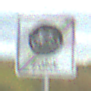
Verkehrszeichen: EndeFahrradzone
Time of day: SunriseSunset
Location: Outdoor (RoadRail)
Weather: PartlyCloudy
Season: NotSpecified
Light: Natural